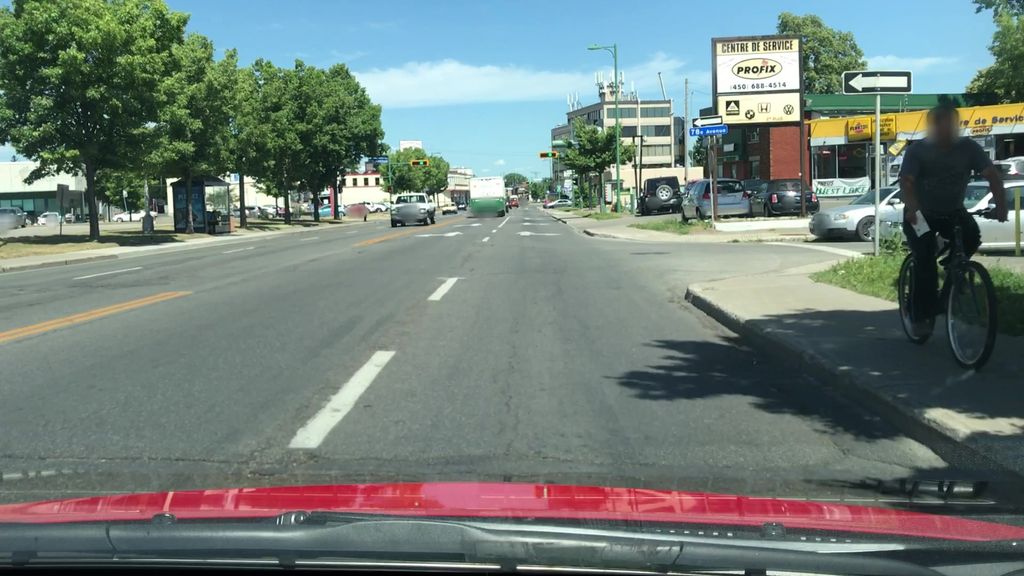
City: montreal